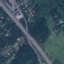
Land use / land cover: Highway